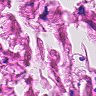
Metastatic tissue present: no